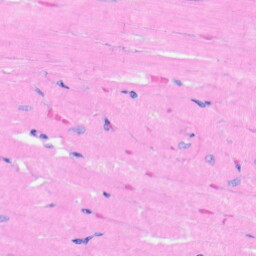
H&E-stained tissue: Heart